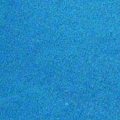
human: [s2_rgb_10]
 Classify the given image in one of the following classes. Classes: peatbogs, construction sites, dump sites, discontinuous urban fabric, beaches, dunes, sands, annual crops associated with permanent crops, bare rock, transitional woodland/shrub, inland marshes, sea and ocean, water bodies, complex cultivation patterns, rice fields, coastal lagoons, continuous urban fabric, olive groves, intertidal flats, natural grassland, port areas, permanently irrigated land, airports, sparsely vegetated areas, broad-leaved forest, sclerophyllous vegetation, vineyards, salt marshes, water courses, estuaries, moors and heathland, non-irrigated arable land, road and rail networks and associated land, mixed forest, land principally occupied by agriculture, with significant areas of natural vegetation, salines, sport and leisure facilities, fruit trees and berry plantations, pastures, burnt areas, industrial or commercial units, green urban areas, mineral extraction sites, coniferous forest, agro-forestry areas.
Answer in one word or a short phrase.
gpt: sea and ocean